Field crop: tomato
Growth stage: 2
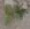
Species: solanum